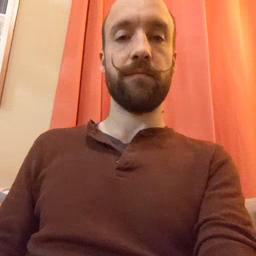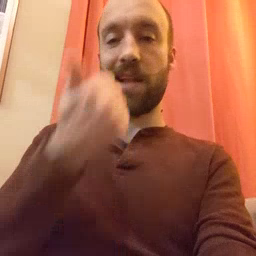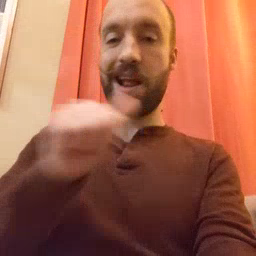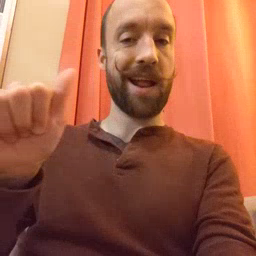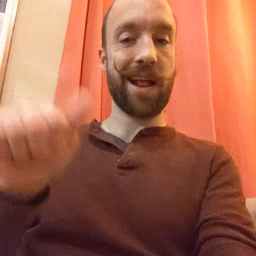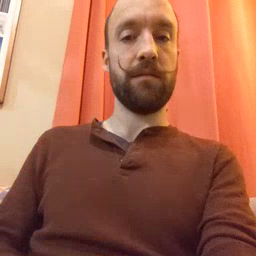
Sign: any